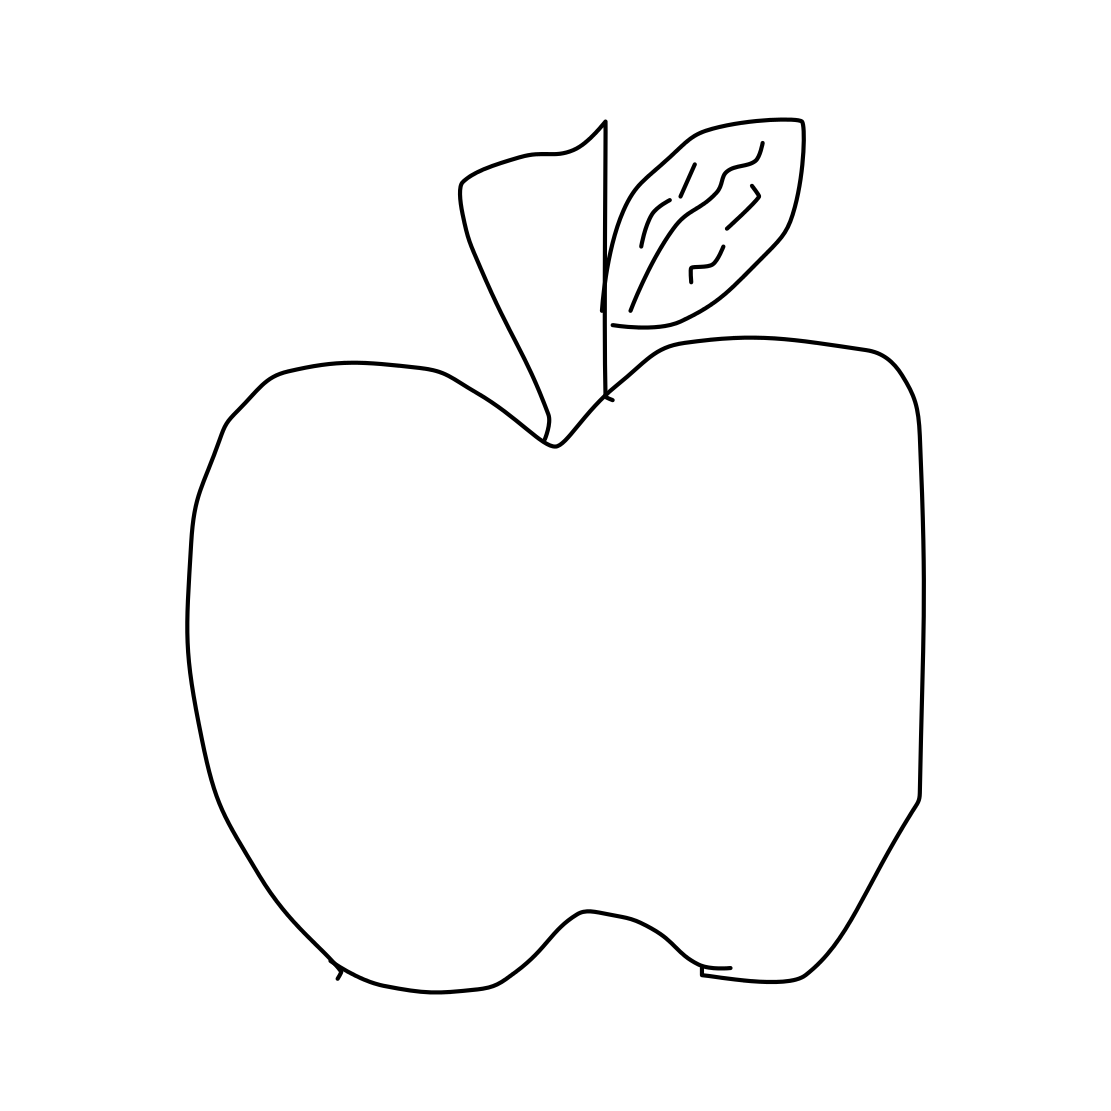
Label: apple